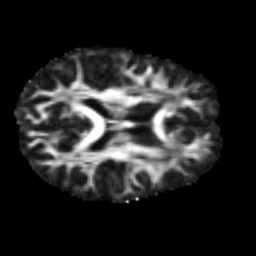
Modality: FA
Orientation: axial
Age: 24
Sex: female
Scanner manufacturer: siemens
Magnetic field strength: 3 T
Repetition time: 2.3 s
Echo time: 0.085 s